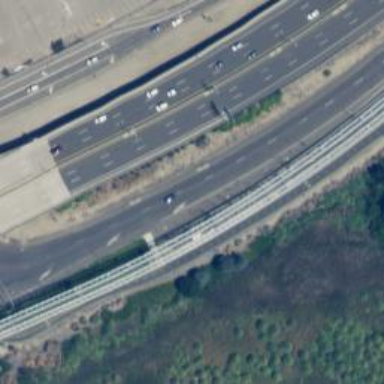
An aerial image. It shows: Trunk link highway.